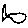
Label: fish